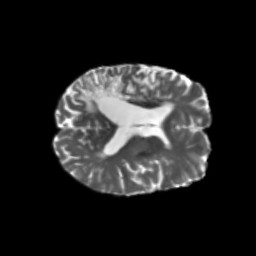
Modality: T2w
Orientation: axial
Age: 69
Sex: female
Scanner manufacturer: siemens
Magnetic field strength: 3 T
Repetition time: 5.25 s
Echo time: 0.08 s